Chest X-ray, PA view. Patient: 62 years old, sex M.
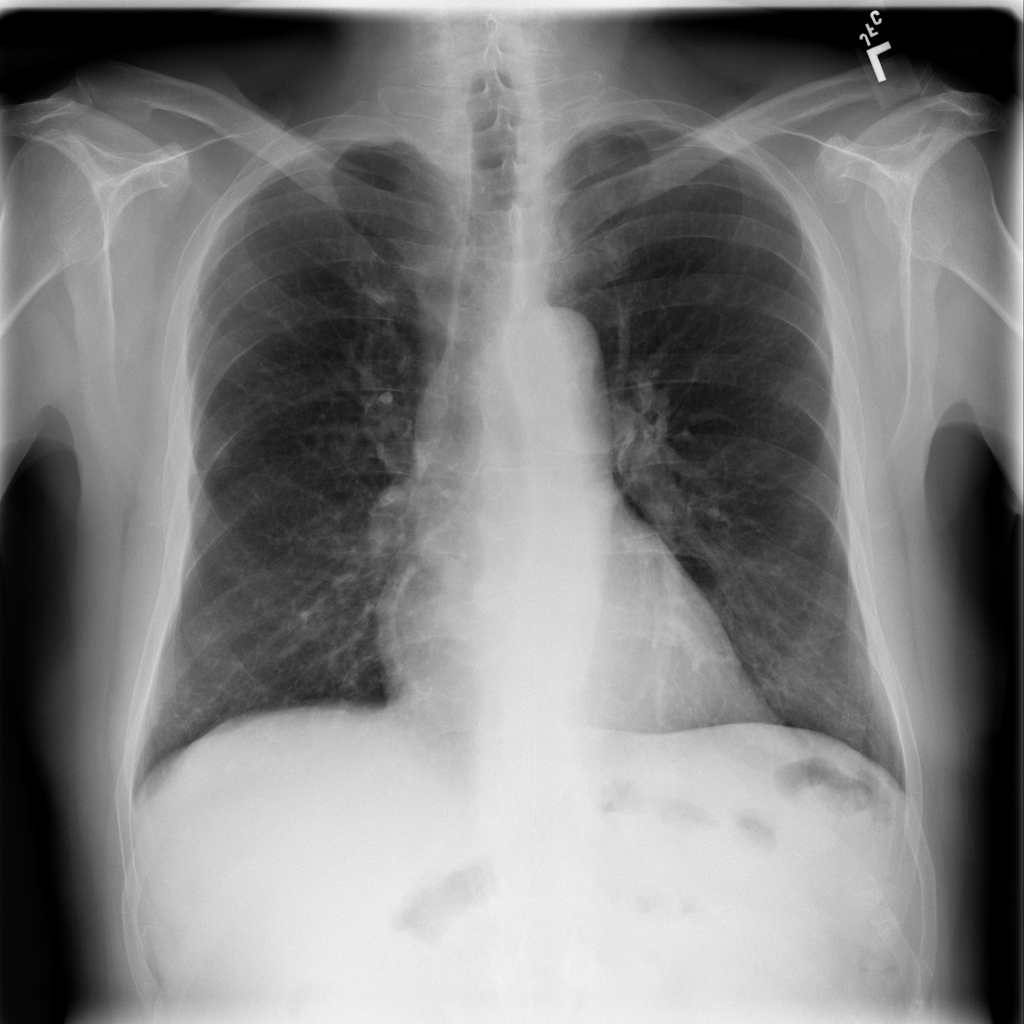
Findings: Nodule